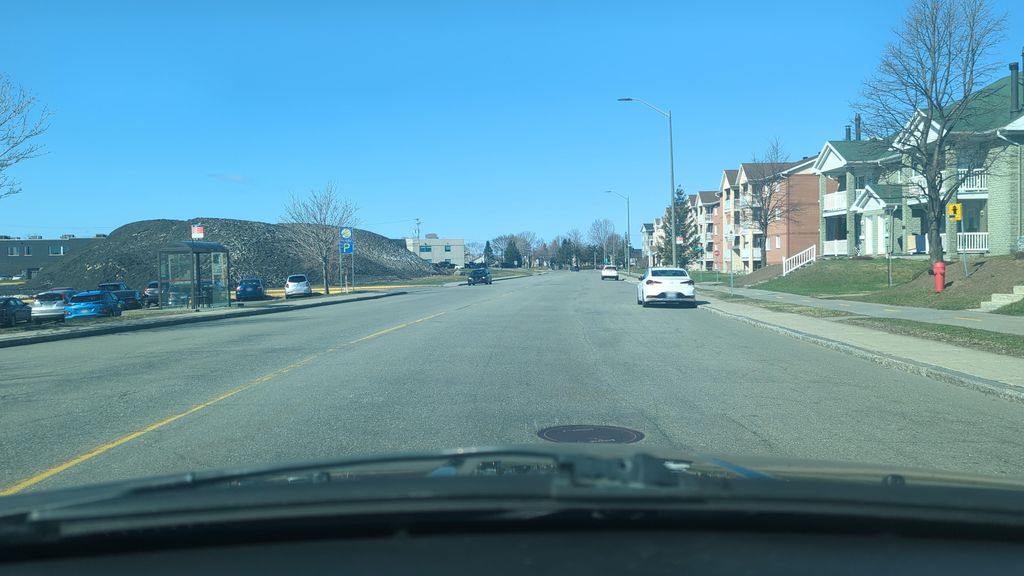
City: quebec_city